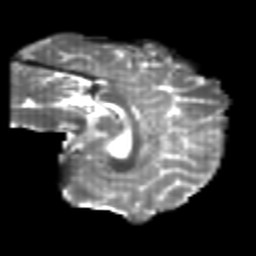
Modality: T2w
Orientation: sagittal
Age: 24
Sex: male
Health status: healthy
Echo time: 0.074 s